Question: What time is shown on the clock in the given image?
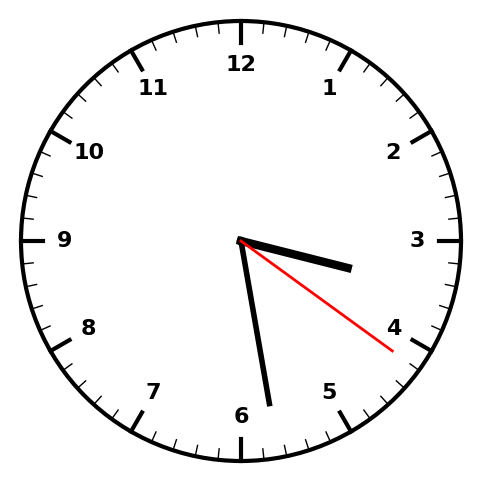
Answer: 03:28:21